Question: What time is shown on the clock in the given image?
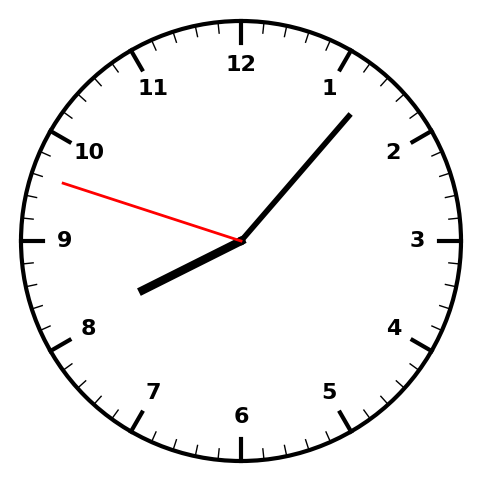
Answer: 08:06:48